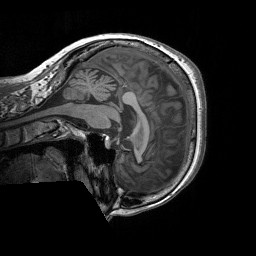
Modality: T1w
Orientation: sagittal
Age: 67
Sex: female
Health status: healthy
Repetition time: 1.9 s
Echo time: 0.00252 s